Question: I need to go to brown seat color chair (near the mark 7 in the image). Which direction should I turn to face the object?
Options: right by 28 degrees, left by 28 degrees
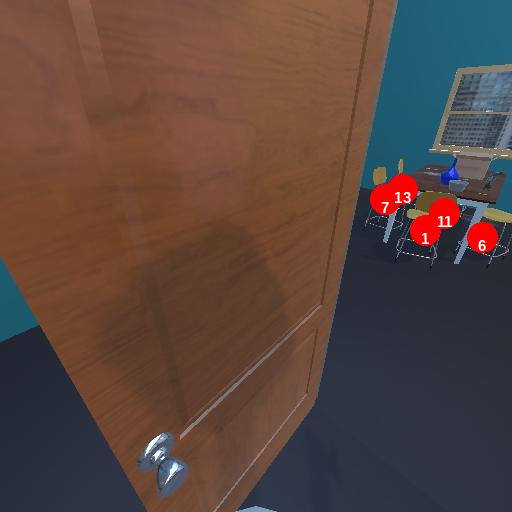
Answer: right by 28 degrees